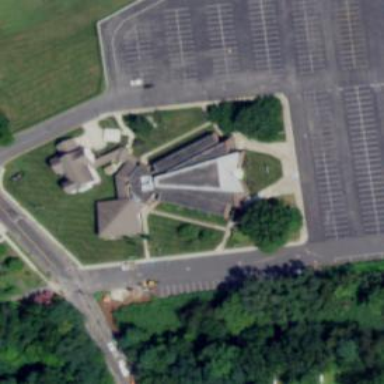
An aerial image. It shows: Beautiful church building.